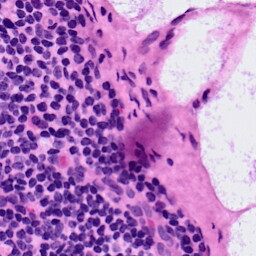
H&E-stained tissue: LymphNode